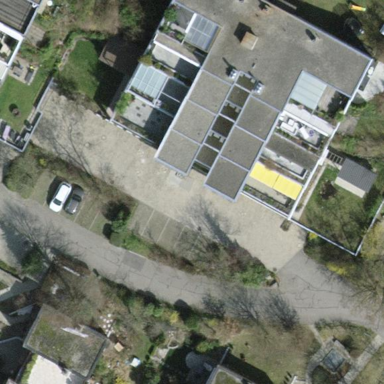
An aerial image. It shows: View of apartment building.